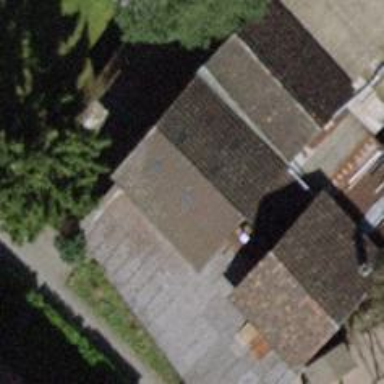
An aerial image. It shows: Pitched roof building.